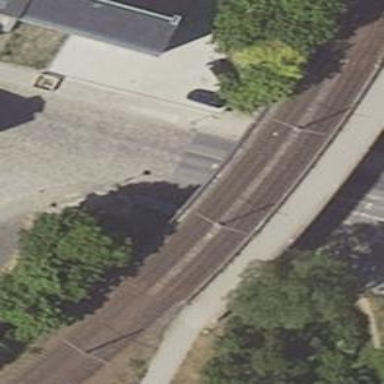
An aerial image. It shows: Electrified tram railway bridge with contact lines.